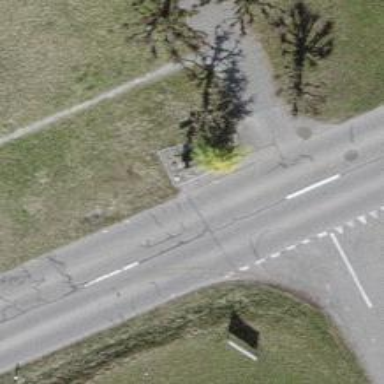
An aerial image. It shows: Wayside cross with historic significance.